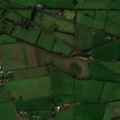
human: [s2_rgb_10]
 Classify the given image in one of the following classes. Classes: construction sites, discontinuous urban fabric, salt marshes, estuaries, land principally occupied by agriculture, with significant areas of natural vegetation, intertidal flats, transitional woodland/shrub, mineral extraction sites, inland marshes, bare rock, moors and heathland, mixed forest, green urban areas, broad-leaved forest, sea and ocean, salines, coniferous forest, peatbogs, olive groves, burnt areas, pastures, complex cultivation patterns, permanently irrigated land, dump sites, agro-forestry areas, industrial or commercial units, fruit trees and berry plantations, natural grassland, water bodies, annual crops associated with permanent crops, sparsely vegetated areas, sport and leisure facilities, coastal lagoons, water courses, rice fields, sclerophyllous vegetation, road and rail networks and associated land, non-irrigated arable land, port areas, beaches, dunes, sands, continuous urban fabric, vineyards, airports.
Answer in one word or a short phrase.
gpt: non-irrigated arable land, pastures, complex cultivation patterns